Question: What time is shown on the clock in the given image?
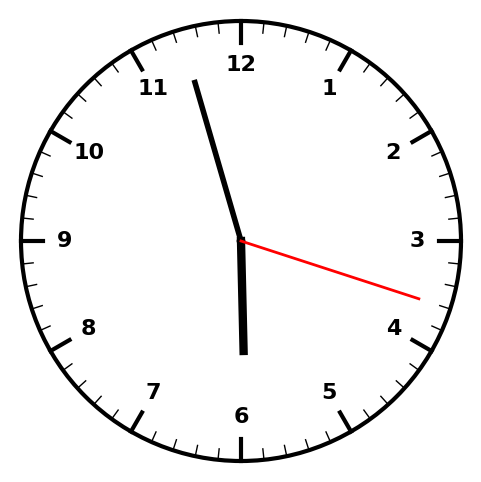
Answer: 05:57:18